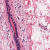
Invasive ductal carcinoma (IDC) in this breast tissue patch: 0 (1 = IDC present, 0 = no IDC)